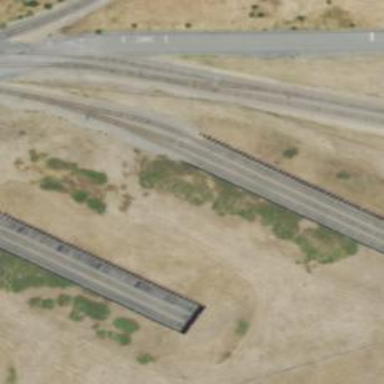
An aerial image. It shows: Railway spur service.